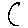
Label: moon